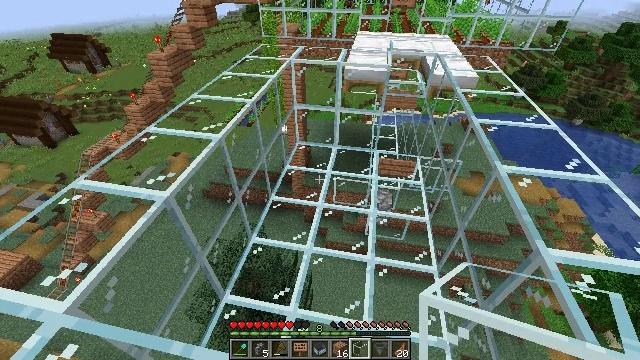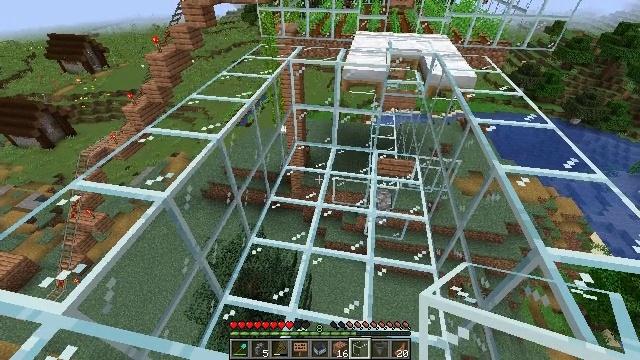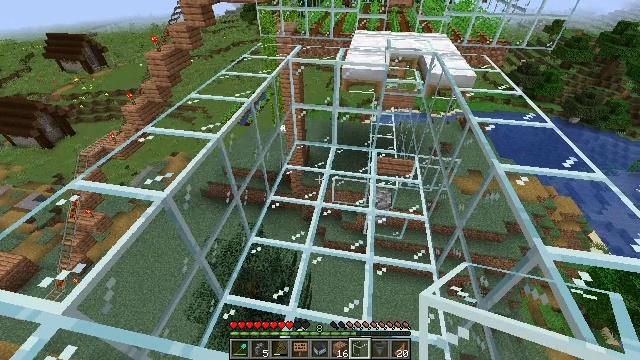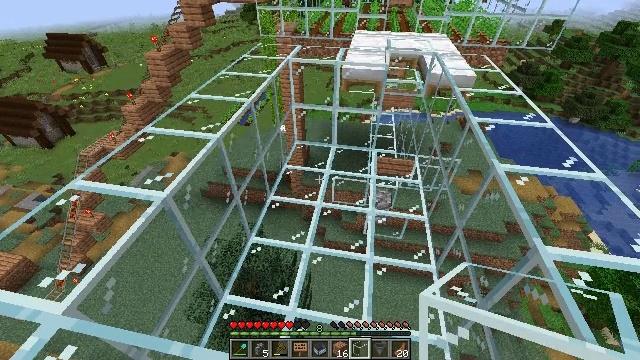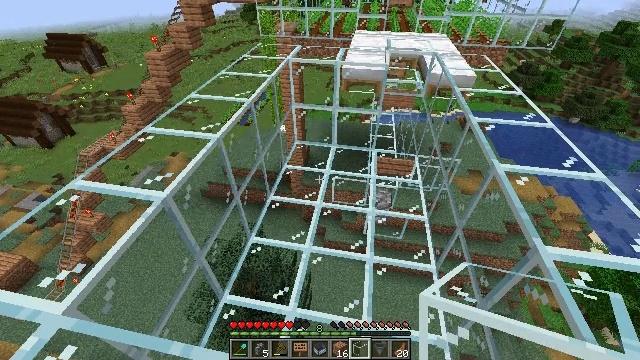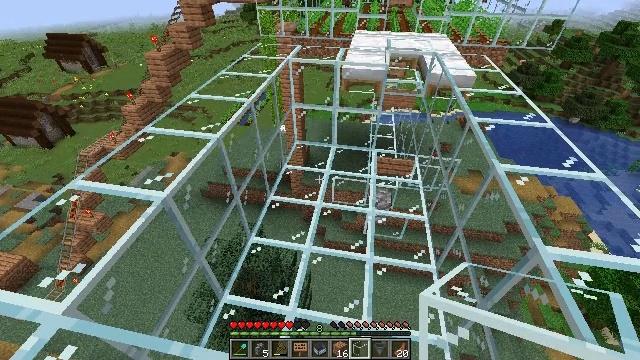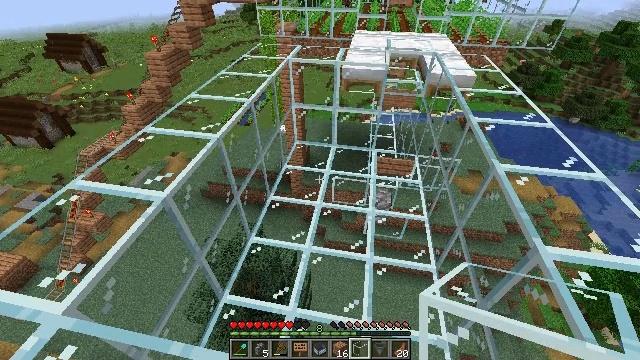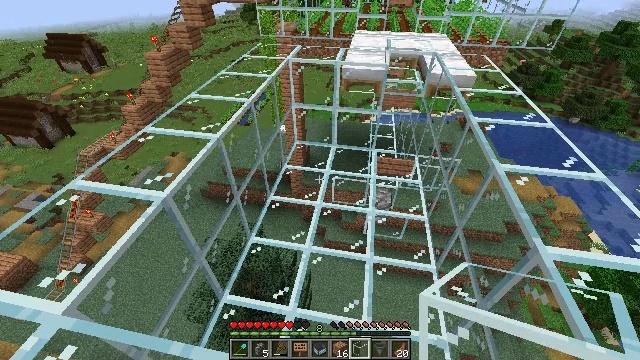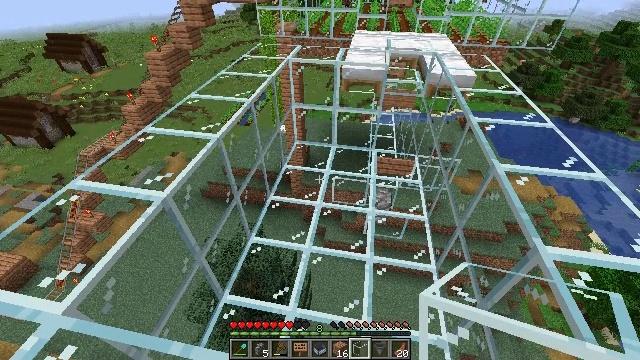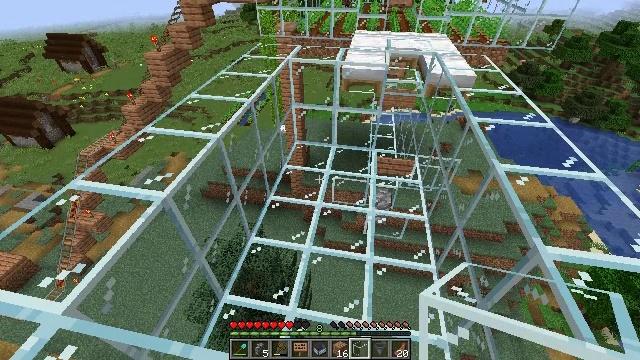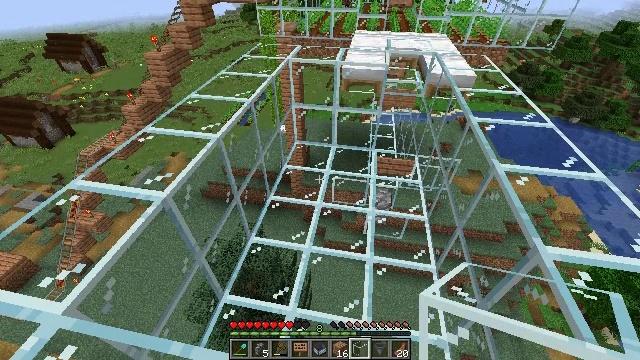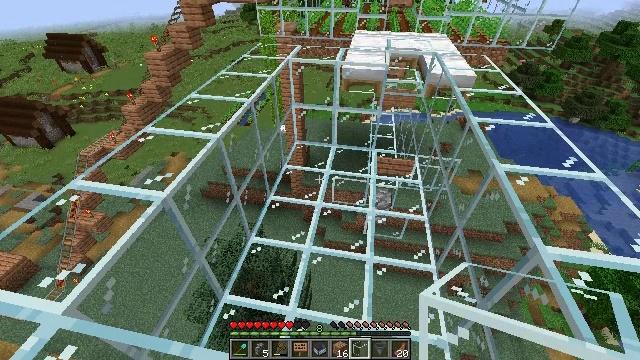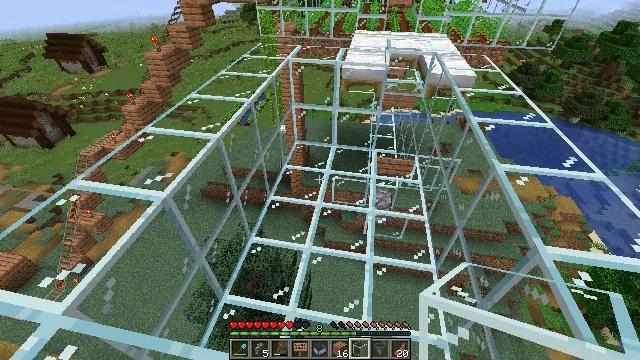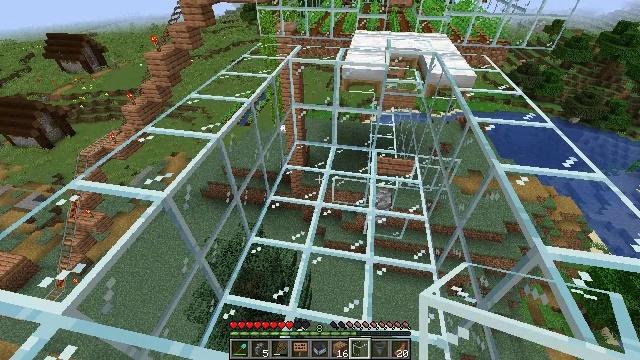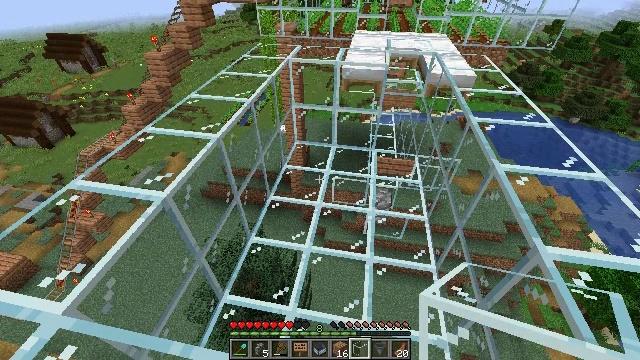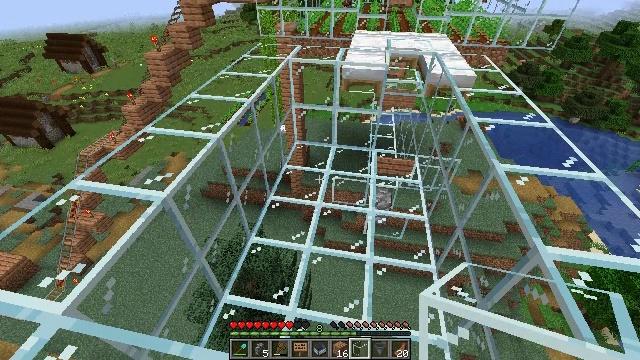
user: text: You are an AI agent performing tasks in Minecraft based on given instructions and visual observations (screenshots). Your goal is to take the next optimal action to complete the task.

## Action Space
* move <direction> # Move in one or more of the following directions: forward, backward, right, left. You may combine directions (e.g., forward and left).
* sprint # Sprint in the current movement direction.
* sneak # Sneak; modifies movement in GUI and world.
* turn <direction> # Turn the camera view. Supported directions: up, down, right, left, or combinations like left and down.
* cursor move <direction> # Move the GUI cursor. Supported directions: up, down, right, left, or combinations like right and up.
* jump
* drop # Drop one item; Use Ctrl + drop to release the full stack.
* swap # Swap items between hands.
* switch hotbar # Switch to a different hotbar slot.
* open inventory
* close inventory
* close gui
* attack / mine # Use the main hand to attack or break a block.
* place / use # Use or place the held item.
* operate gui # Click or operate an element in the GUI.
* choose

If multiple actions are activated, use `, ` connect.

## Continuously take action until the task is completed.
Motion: motion action
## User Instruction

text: Gather jungle planks for building.
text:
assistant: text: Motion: no_op
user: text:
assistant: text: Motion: no_op
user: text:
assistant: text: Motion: no_op
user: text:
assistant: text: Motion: no_op
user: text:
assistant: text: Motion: no_op
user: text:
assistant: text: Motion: no_op
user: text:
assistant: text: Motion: no_op
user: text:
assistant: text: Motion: no_op
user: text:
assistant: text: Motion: no_op
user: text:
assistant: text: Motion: no_op
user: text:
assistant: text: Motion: no_op
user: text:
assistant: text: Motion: no_op
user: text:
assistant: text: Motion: no_op
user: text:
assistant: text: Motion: no_op
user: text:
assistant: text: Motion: no_op
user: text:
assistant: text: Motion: no_op
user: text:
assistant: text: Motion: no_op
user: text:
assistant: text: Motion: no_op
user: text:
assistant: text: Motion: no_op
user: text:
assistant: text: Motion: no_op
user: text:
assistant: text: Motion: no_op
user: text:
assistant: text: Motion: no_op
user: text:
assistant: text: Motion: no_op
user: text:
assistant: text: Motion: no_op
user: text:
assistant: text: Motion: no_op
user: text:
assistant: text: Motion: no_op
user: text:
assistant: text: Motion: no_op
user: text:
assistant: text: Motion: no_op
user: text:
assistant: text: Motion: no_op
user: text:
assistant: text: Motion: no_op